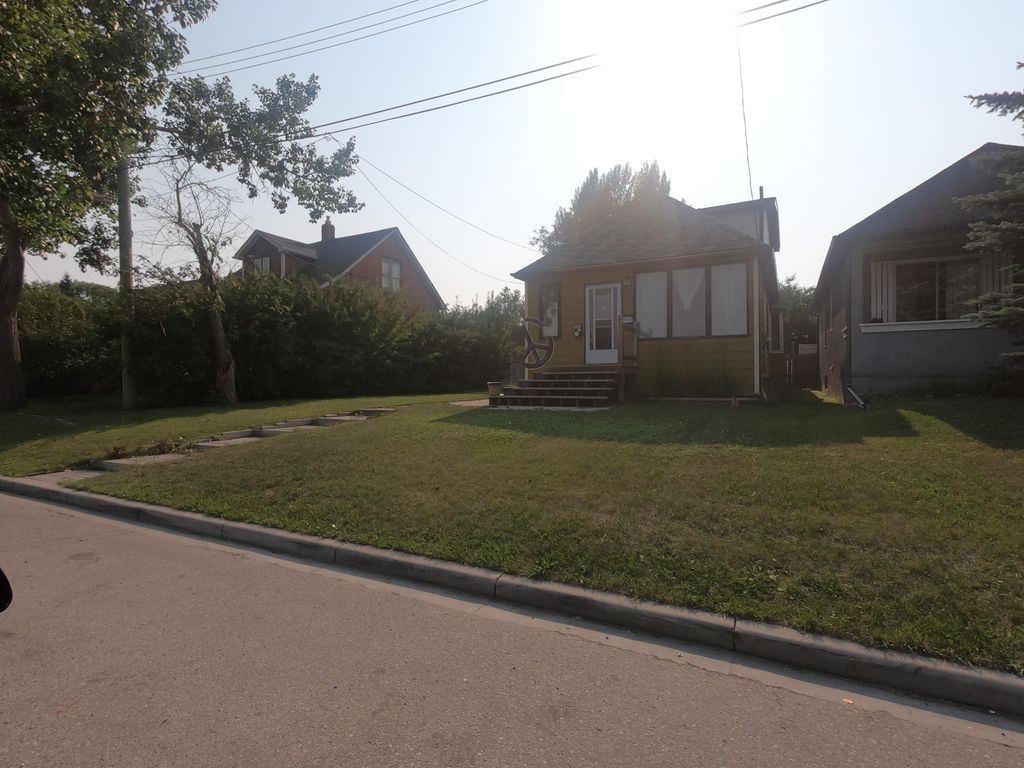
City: calgary